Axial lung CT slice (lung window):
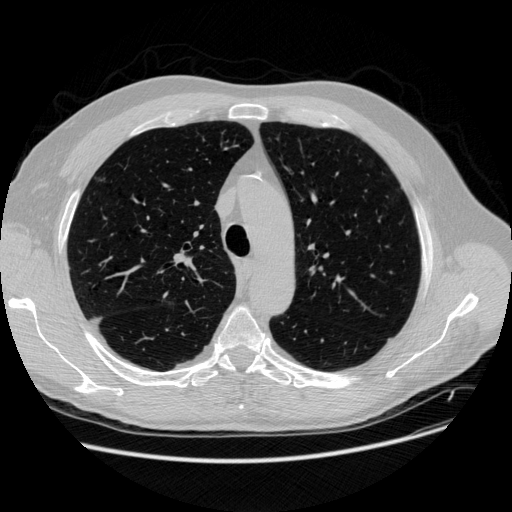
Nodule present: no